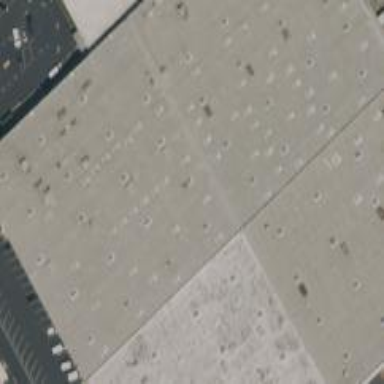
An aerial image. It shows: Warehouse building.